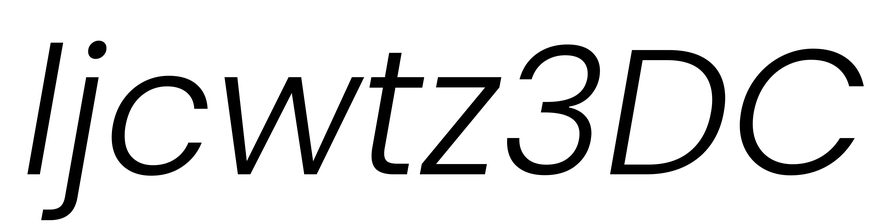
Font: Poppins-LightItalic